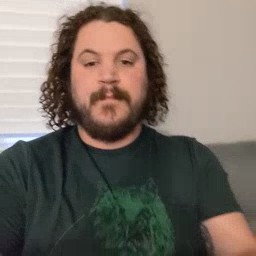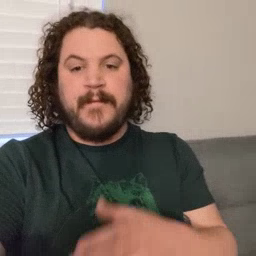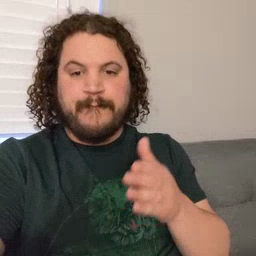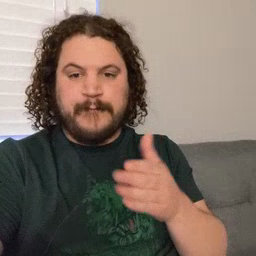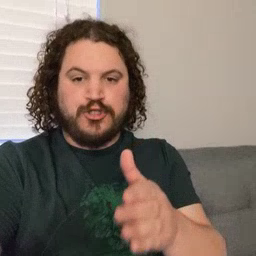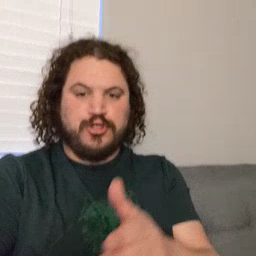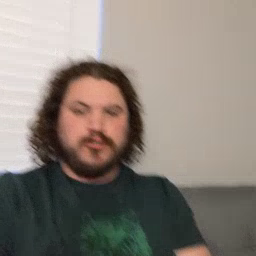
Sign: fish